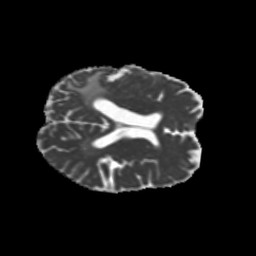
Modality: MD
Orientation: axial
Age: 58
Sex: female
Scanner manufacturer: siemens
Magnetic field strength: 3 T
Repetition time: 5.25 s
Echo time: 0.08 s